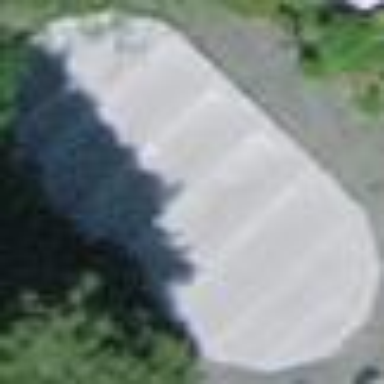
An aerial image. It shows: Swimming pool located in leisure land.